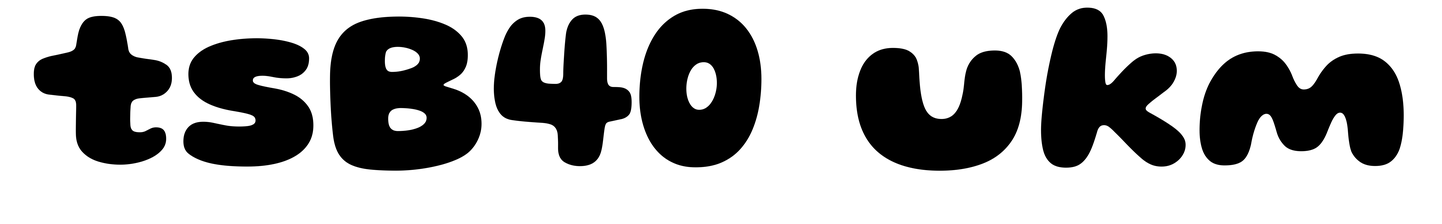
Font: Gluten_ExtraBold